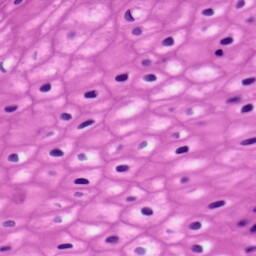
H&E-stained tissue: Tonsil